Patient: sex F, age 33
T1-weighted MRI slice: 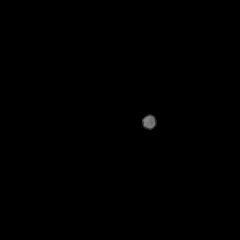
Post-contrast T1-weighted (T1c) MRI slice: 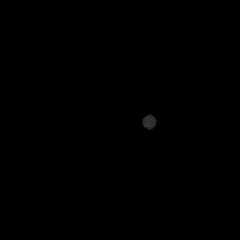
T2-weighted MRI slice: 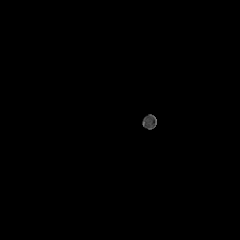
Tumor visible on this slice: no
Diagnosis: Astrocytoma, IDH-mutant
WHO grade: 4